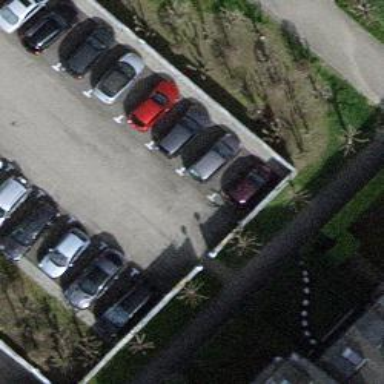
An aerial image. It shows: Parking aisle designated as service road.